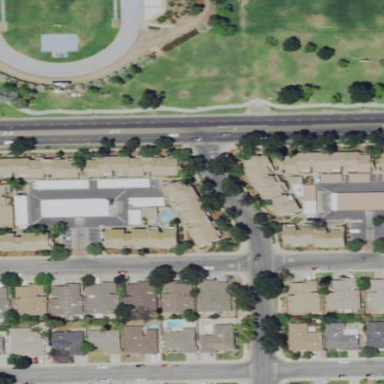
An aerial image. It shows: Residential area.